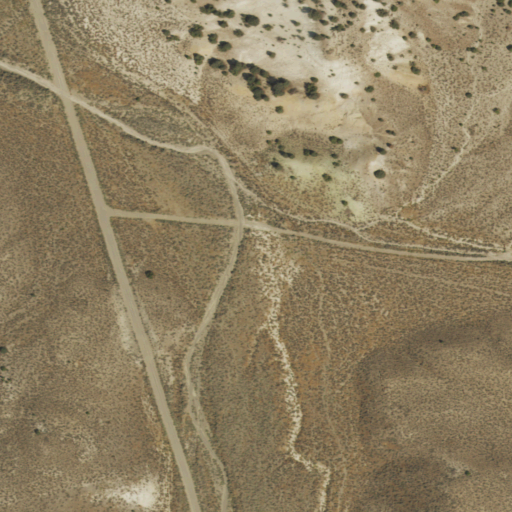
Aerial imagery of valley in Nevada named Buffalo Canyon containing shrub and barren land